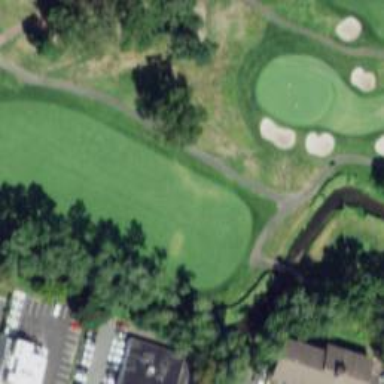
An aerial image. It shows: Path used for both walking and golf.